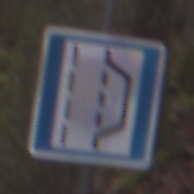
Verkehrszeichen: NothalteUndPannenbucht
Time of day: Midday
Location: Outdoor (Nature)
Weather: Overcast
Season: Autumn
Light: Natural